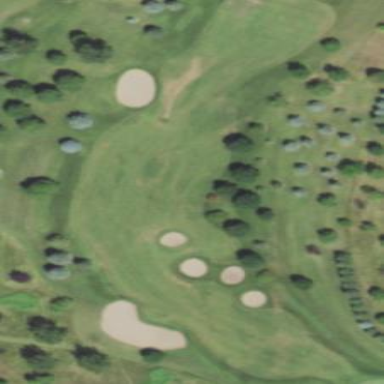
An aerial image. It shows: Area of rough grass used for golf.